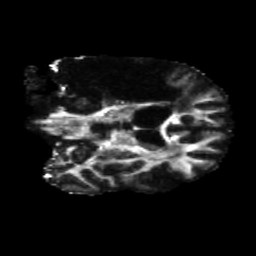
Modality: FA
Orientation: coronal
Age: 51
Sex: male
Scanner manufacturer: siemens
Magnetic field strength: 3 T
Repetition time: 5.47 s
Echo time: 0.0854 s